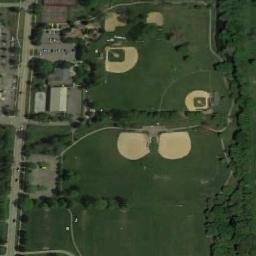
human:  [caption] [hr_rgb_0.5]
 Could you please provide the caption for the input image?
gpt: There is a muddy path by the baseball field .

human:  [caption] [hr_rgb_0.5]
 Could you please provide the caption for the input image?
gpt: Many cars are on the roads around the baseball diamonds .

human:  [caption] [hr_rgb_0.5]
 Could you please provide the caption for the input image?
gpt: There are many baseball diamonds in the grass in the right of  the houses and the roads .

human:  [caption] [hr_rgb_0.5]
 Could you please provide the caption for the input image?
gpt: There are six baseball diamonds between many buildings and a row of trees .

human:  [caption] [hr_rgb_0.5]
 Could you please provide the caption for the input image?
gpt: Some baseball diamonds of different sizes surrounded by some trees while a parking lot and some houses beside .